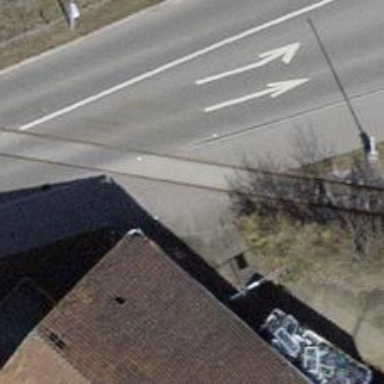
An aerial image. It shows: Uncontrolled railway crossing with full barrier.